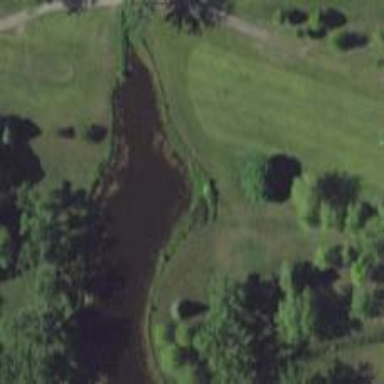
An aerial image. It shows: Water hazard on golf course. The hazard is natural water feature.